Question: I just created releases for my NFQL software on github.
Here is the releases page: <URL>
For the latest release, 'v0.7'. If I click on the tarball button, it saves a 'nfql-0.7.tar.gz'. This is great and exactly how I want my release archives to be named.

However, I need the download link of the tarball itself. So that I can create a MacPorts/Homebrew file for the tarball. If I look at the download link, it is:
a) <URL> or
b) <URL>
now if I use 'curl/wget' it saves the tarball as 'v0.7.tar.gz'. I know I can specify a filename while downloading using 'curl/wget'. I want to know is there is a reliable github URL I can use to fetch my tarball as 'nfql-0.7.tar.gz'.
PS: What is github doing there anyway? How is the filename altered by the browsers when I directly click the source code link?
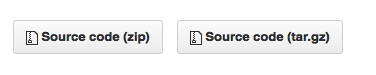
Answer: The first link gives a redirection to the second one:
'''
curl --head https://github.com/vbajpai/nfql/archive/v0.7.tar.gz
HTTP/1.1 302 Found
Location: https://codeload.github.com/vbajpai/nfql/tar.gz/v0.7
...
'''
> How is the filename altered by the browsers when I directly click the
source code link?
The filename is defined via a custom 'Content-Disposition' HTTP header:
'''
curl --head https://codeload.github.com/vbajpai/nfql/tar.gz/v0.7
HTTP/1.1 200 OK
Content-Disposition: attachment; filename=nfql-0.7.tar.gz
...
'''
So you can use 'curl''s '-O, --remote-name', '-L, --location' and '-J, --remote-header-name' to (resp.) write output to a file named as the remote file, follow redirects and use the header-provided filename:
'''
curl -LOJ https://github.com/vbajpai/nfql/archive/v0.7.tar.gz
'''